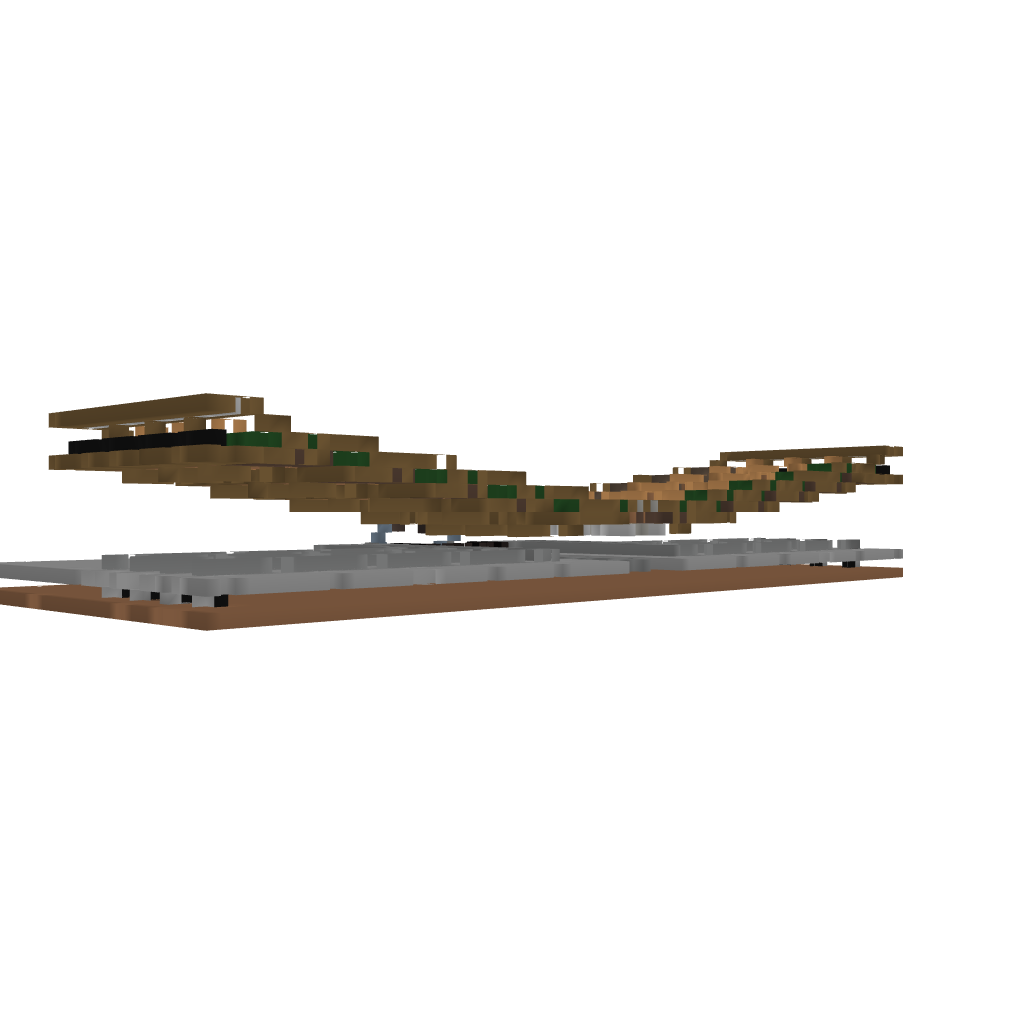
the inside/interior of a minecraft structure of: AutoFarm